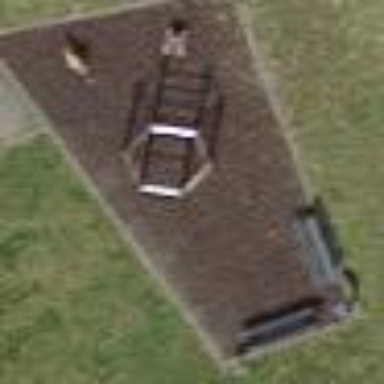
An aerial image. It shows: Playground area for leisure land.